Question: I asked this question before and deleted just because 1) it seemed like more work than I wanted to do, and 2) I went about asking my question poorly and it got closed. But, after doing more research, I've decided I will revisit this feature/question/how-to
I am attempting/wanting to create a blurred overlay as seen in the picture below. The obvious FMX.effect to use would be the 'Blur' effect. My question would be: how do I go about rendering the image the overlay would cover, or copying the image in an effective manner to blur for the overlay?
I have thought about using just two of the same bitmap, one for the background and one to blur but then I wouldn't be capture 'blur-ness' of controls or anything else on top of the original background. I also would think that if I were to have the overlay scroll into and out of view, then it would not look/appear as I would want it.
Considering the above, it all leads me to believe I to dynamically capture the background to be blurred as the overlay scrolls/comes into view. How do I go about doing this and capturing current displayed screen content in Delphi XE6?
Not sure where to even start.
*

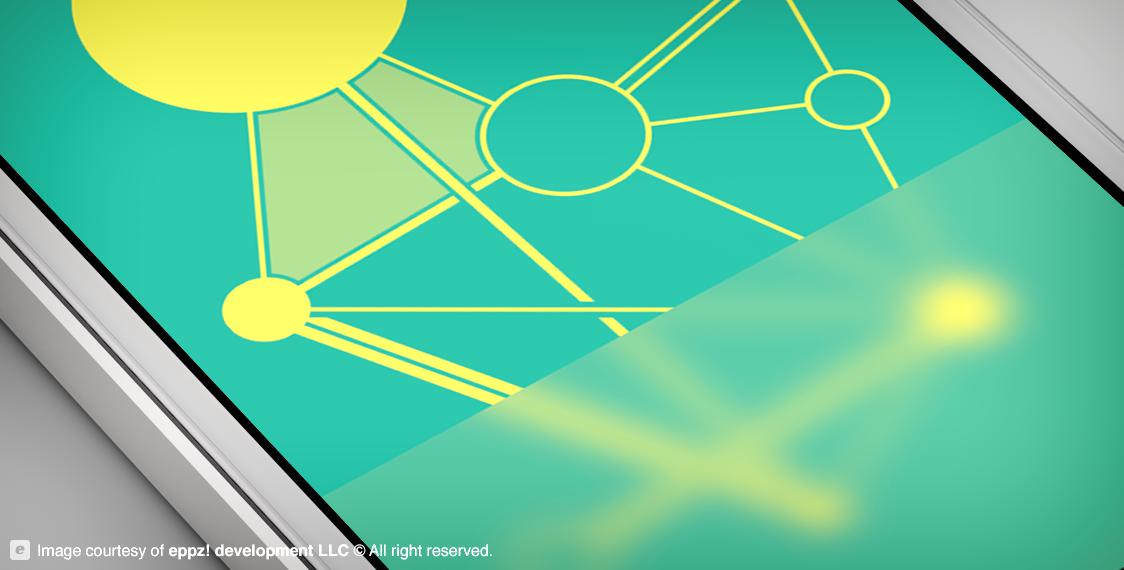
Answer: After a little research on how to capture the parent control background I came up with the following code based on TMagnifierGlass class from FMX (Note that I made this code in XE5, you need to check XE6 compatibility):
'''
TGlass = class(TControl)
private
FBlur: TBlurEffect;
FParentScreenshotBitmap: TBitmap;
function GetSoftness: Single;
procedure SetSoftness(Value: Single);
protected
procedure Paint; override;
public
constructor Create(AOwner: TComponent);
destructor Destroy; override;
property Softness: Single read GetSoftness write SetSoftness;
end;
{ TGlass }
constructor TGlass.Create(AOwner: TComponent);
begin
inherited Create(AOwner);
// Create parent background
FParentScreenshotBitmap := TBitmap.Create(0, 0);
// Create blur
FBlur := TBlurEffect.Create(nil);
FBlur.Softness := 0.6;
end;
destructor TGlass.Destroy;
begin
FBlur.Free;
FParentScreenshotBitmap.Free;
inherited Destroy;
end;
function TGlass.GetSoftness: Single;
begin
Result := FBlur.Softness;
end;
procedure TGlass.SetSoftness(Value: Single);
begin
FBlur.Softness := Value;
end;
procedure TGlass.Paint;
var
ParentWidth: Single;
ParentHeight: Single;
procedure DefineParentSize;
begin
ParentWidth := 0;
ParentHeight := 0;
if Parent is TCustomForm then
begin
ParentWidth := (Parent as TCustomForm).ClientWidth;
ParentHeight := (Parent as TCustomForm).ClientHeight;
end;
if Parent is TControl then
begin
ParentWidth := (Parent as TControl).Width;
ParentHeight := (Parent as TControl).Height;
end;
end;
function IsBitmapSizeChanged(ABitmap: TBitmap; const ANewWidth, ANewHeight: Single): Boolean;
begin
Result := not SameValue(ANewWidth * ABitmap.BitmapScale, ABitmap.Width) or
not SameValue(ANewHeight * ABitmap.BitmapScale, ABitmap.Height);
end;
procedure MakeParentScreenshot;
var
Form: TCommonCustomForm;
Child: TFmxObject;
ParentControl: TControl;
begin
if FParentScreenshotBitmap.Canvas.BeginScene then
try
FDisablePaint := True;
if Parent is TCommonCustomForm then
begin
Form := Parent as TCommonCustomForm;
for Child in Form.Children do
if (Child is TControl) and (Child as TControl).Visible then
begin
ParentControl := Child as TControl;
ParentControl.PaintTo(FParentScreenshotBitmap.Canvas, ParentControl.ParentedRect);
end;
end
else
(Parent as TControl).PaintTo(FParentScreenshotBitmap.Canvas, RectF(0, 0, ParentWidth, ParentHeight));
finally
FDisablePaint := False;
FParentScreenshotBitmap.Canvas.EndScene;
end;
end;
begin
// Make screenshot of Parent control
DefineParentSize;
if IsBitmapSizeChanged(FParentScreenshotBitmap, ParentWidth, ParentHeight) then
FParentScreenshotBitmap.SetSize(Round(ParentWidth), Round(ParentHeight));
MakeParentScreenshot;
// Apply glass effect
Canvas.BeginScene;
try
FBlur.ProcessEffect(Canvas, FParentScreenshotBitmap, FBlur.Softness);
Canvas.DrawBitmap(FParentScreenshotBitmap, ParentedRect, LocalRect, 1, TRUE);
finally
Canvas.EndScene;
end;
end;
'''
To use, just instantiate TGlass on top of any control, it should make the desired "glassy" effect that you are looking for